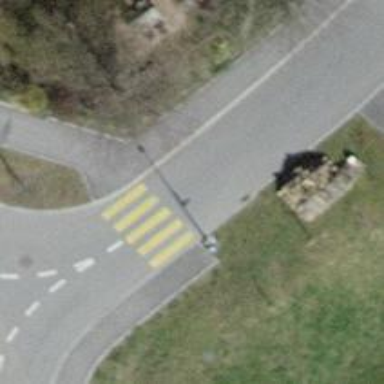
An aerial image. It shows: Marked crossing with zebra stripes on the road.